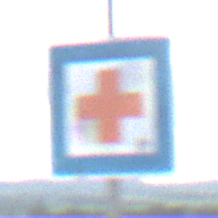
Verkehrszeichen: ErsteHilfe
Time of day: MorningAfternoon
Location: Outdoor (RoadRail)
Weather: PartlyCloudy
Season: NotSpecified
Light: Natural